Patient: sex F, age 46
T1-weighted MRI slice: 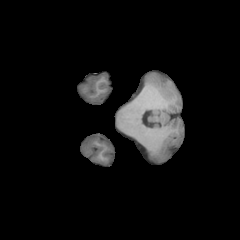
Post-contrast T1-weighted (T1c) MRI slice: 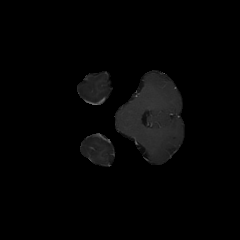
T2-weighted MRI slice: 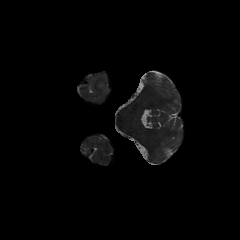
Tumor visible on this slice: no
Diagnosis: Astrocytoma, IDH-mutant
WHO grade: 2